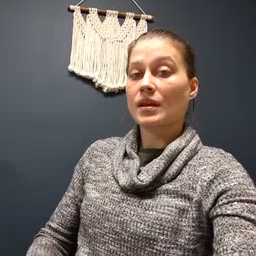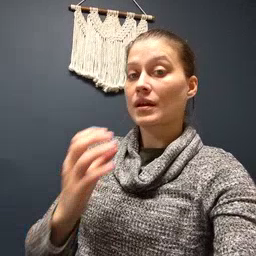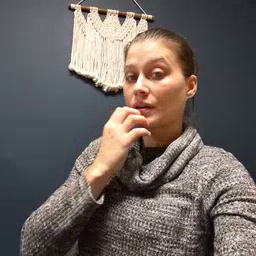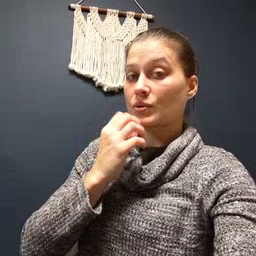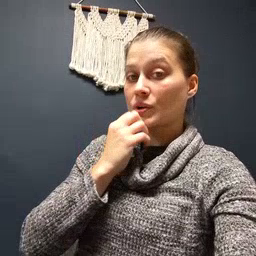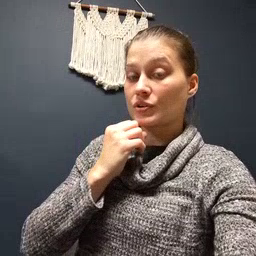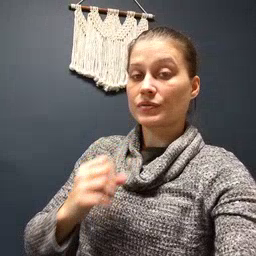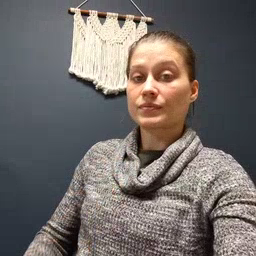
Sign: underwear